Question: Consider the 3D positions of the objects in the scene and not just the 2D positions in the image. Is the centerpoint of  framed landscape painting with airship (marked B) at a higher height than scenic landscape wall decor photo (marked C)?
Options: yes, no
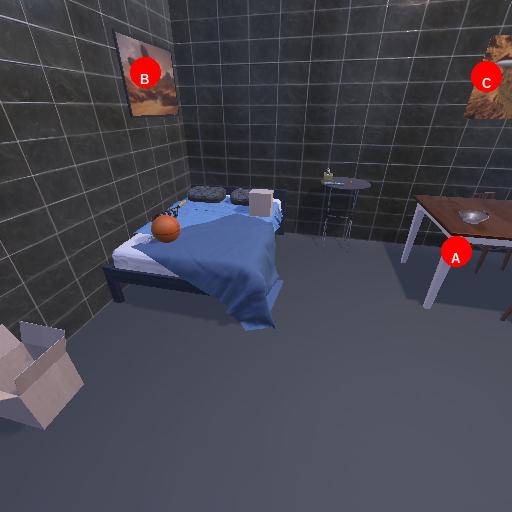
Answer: yes